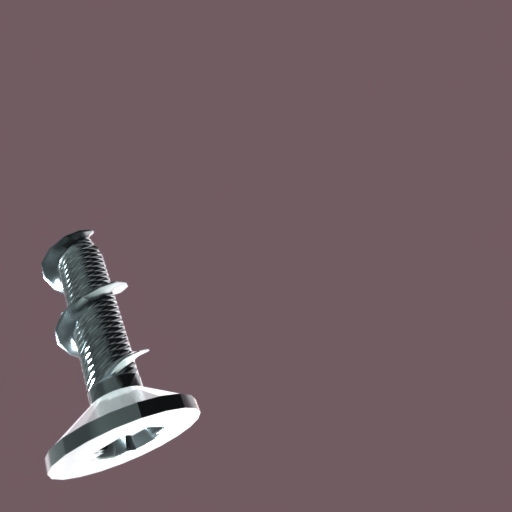
Label: screw